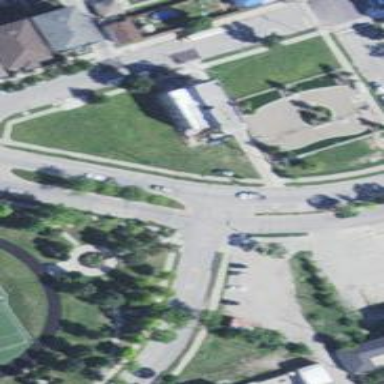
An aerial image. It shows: Crossing on the footway with zebra markings.